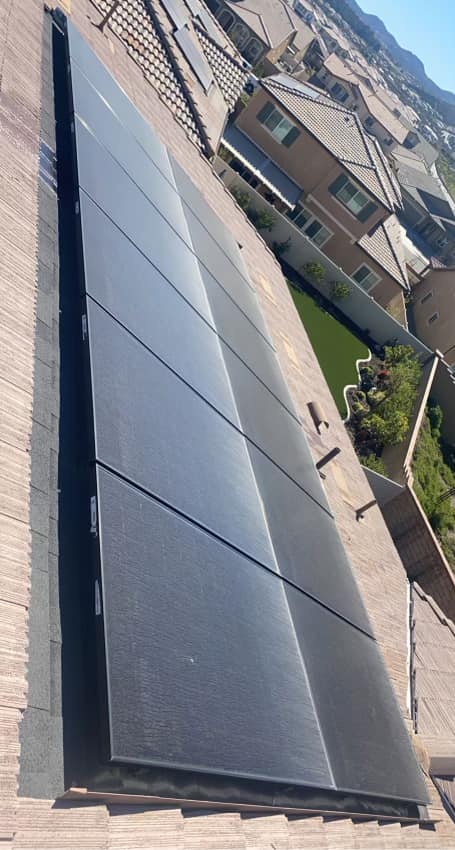
Label: Dusty